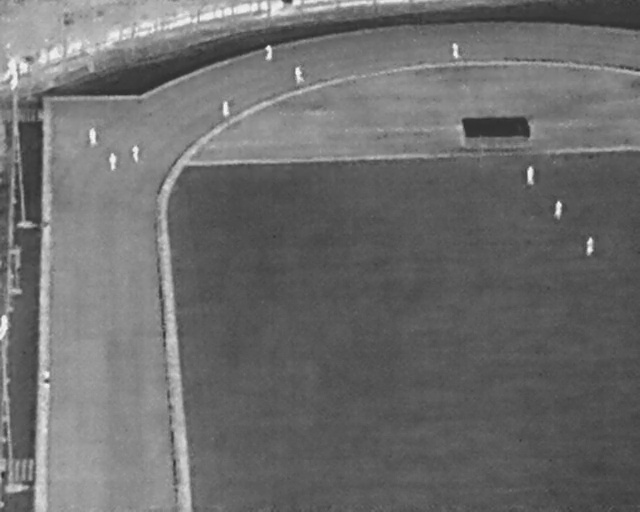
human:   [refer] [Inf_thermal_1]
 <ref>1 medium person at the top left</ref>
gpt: <box>[[13, 25, 16, 27, 2]]</box>

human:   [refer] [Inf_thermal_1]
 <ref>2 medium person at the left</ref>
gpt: <box>[[16, 30, 19, 32, 2], [19, 29, 22, 30, 2]]</box>

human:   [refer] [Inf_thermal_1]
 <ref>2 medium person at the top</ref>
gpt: <box>[[33, 20, 36, 21, 2], [45, 13, 48, 15, 2]]</box>